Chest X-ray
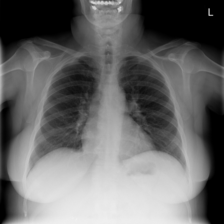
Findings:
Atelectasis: negative
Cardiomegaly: negative
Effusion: negative
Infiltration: negative
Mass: negative
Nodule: negative
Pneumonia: negative
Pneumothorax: negative
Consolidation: negative
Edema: negative
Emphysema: negative
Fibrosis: negative
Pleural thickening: negative
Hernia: negative